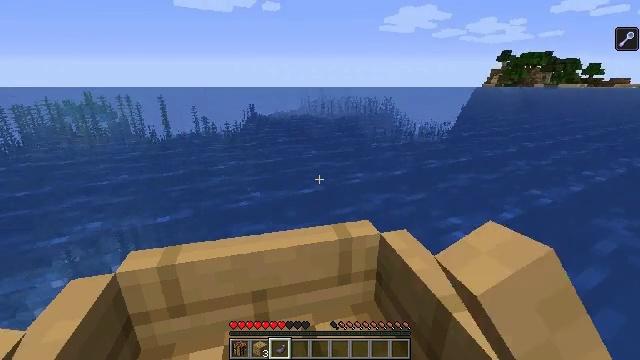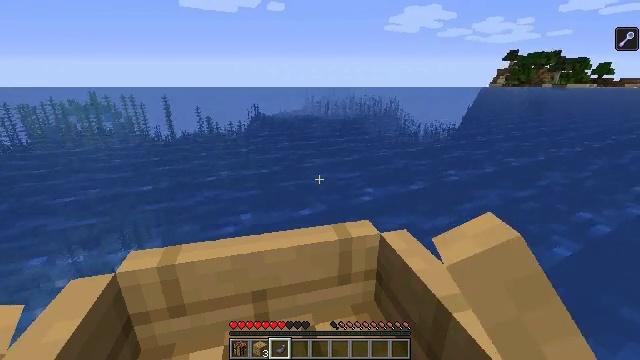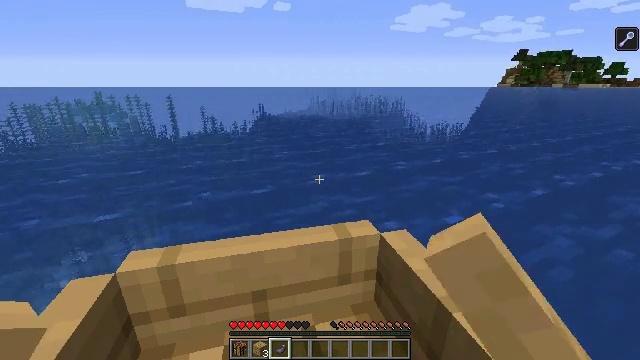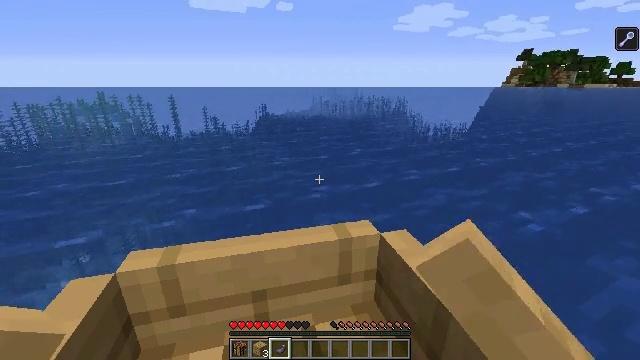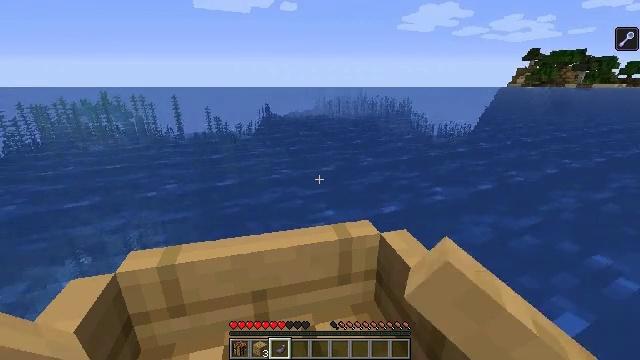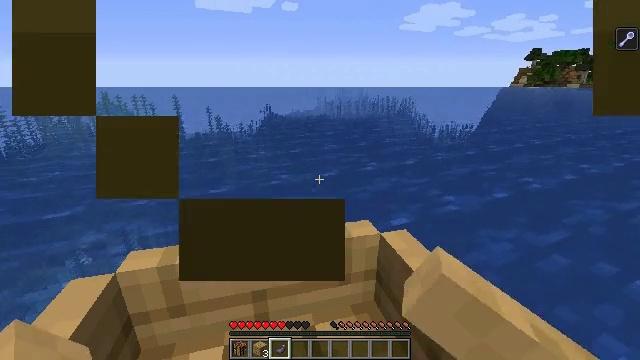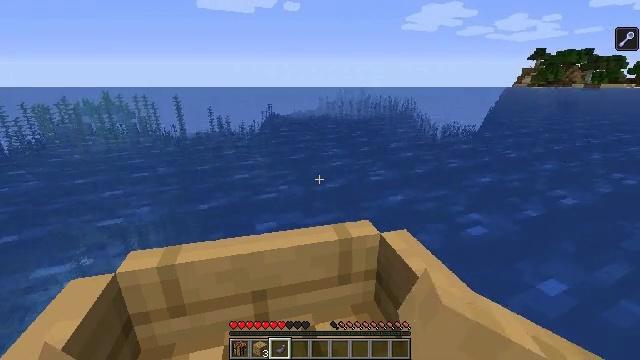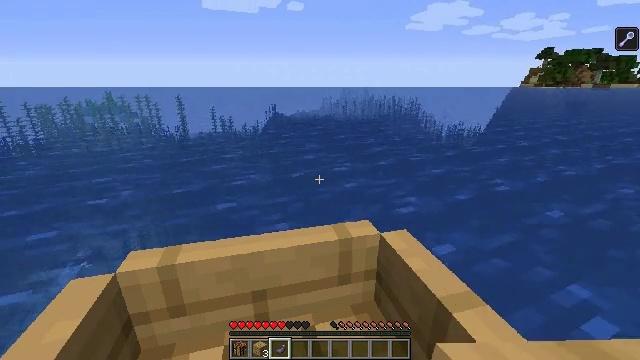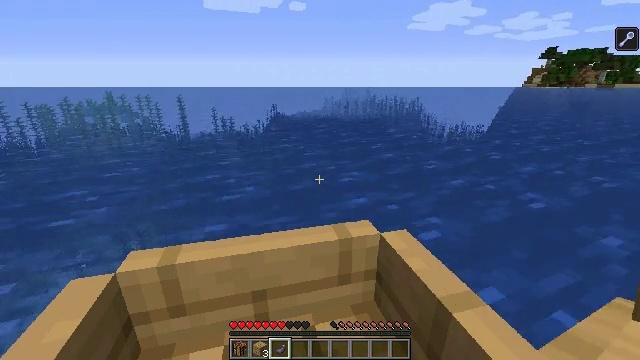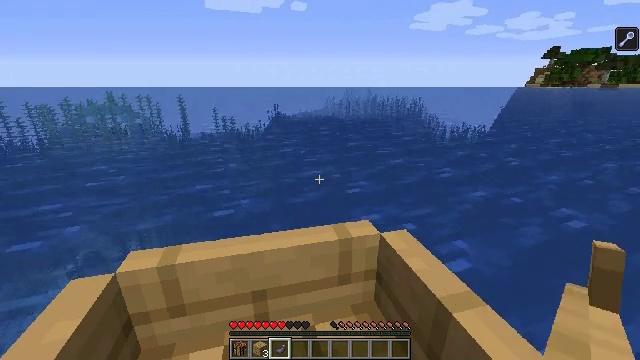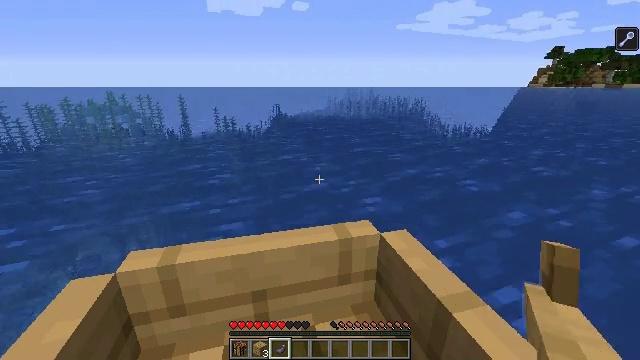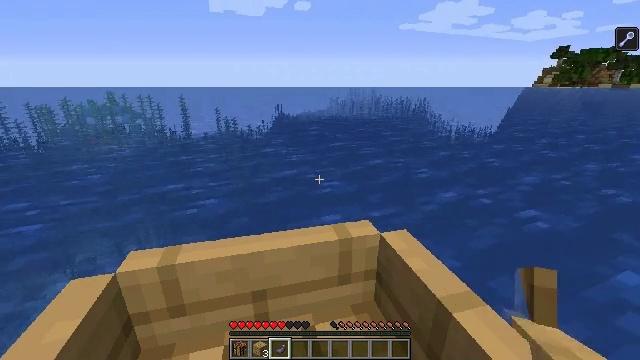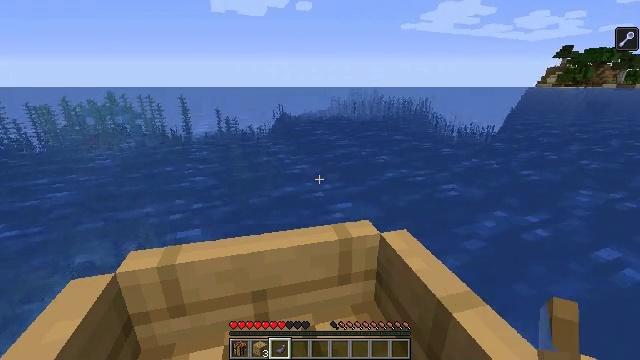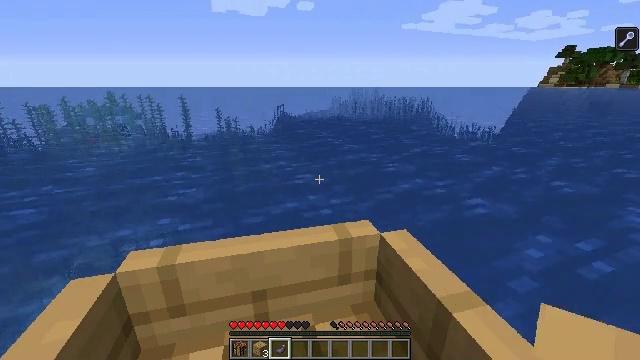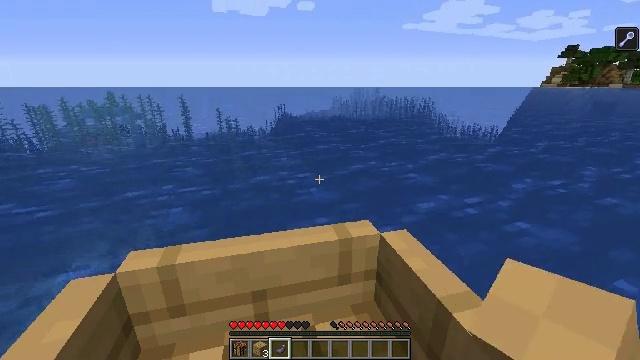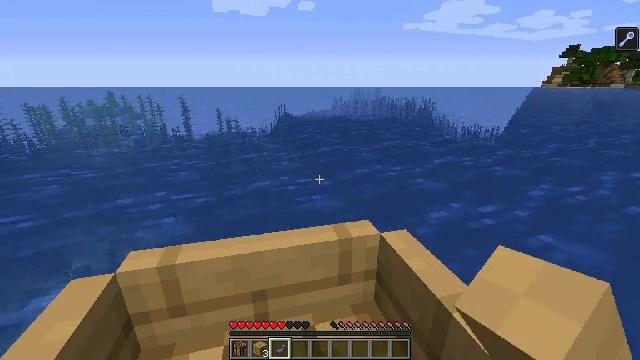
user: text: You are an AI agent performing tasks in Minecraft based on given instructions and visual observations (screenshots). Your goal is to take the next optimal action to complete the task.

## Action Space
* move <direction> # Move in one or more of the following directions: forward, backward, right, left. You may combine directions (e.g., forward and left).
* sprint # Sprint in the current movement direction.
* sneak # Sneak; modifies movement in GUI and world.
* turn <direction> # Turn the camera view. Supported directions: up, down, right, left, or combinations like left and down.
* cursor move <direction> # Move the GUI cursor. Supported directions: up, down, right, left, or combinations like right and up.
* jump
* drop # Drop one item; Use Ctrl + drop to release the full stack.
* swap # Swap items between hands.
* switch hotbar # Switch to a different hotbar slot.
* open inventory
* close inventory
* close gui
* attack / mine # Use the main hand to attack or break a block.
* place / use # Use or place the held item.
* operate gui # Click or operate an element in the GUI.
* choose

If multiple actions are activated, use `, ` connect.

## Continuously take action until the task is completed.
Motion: motion action
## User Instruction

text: Mine the kelp to collect it for resources.
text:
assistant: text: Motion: move forward
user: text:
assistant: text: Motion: move forward
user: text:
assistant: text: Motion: move forward
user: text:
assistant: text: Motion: move forward
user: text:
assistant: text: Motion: move forward
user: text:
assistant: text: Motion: move forward
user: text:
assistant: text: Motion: move forward
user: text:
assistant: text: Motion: move forward
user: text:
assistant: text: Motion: move forward
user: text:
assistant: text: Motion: move forward
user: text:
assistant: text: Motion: move forward
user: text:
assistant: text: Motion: move forward
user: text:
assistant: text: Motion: move forward
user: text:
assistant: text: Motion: move forward
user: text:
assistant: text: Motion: move forward
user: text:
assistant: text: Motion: move forward
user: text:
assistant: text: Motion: move forward
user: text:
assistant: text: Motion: move forward
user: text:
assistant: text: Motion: move forward
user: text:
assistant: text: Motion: move forward
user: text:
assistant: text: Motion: move forward
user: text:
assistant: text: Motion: move forward
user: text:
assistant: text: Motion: move forward and move right
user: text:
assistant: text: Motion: move forward and move right
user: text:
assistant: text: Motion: move forward and move right
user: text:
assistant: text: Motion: move forward and move right
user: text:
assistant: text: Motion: move forward
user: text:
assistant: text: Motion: move forward
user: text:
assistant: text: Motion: move forward
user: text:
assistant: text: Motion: move forward